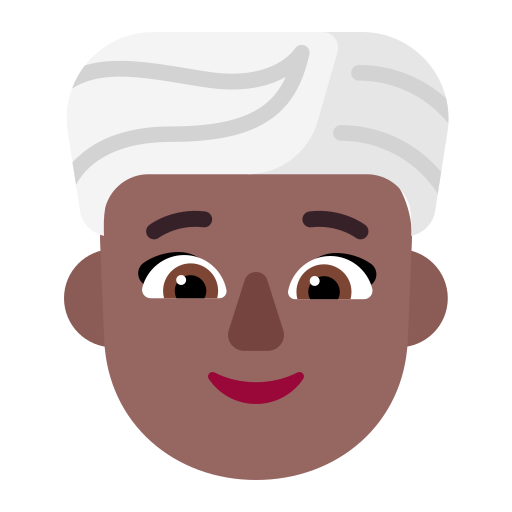
woman wearing turban flat  dark